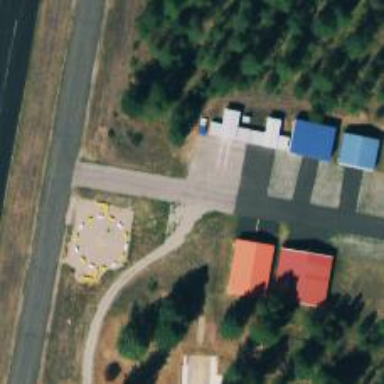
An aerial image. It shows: Image of taxiway at airport.